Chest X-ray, PA view. Patient: 37 years old, sex M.
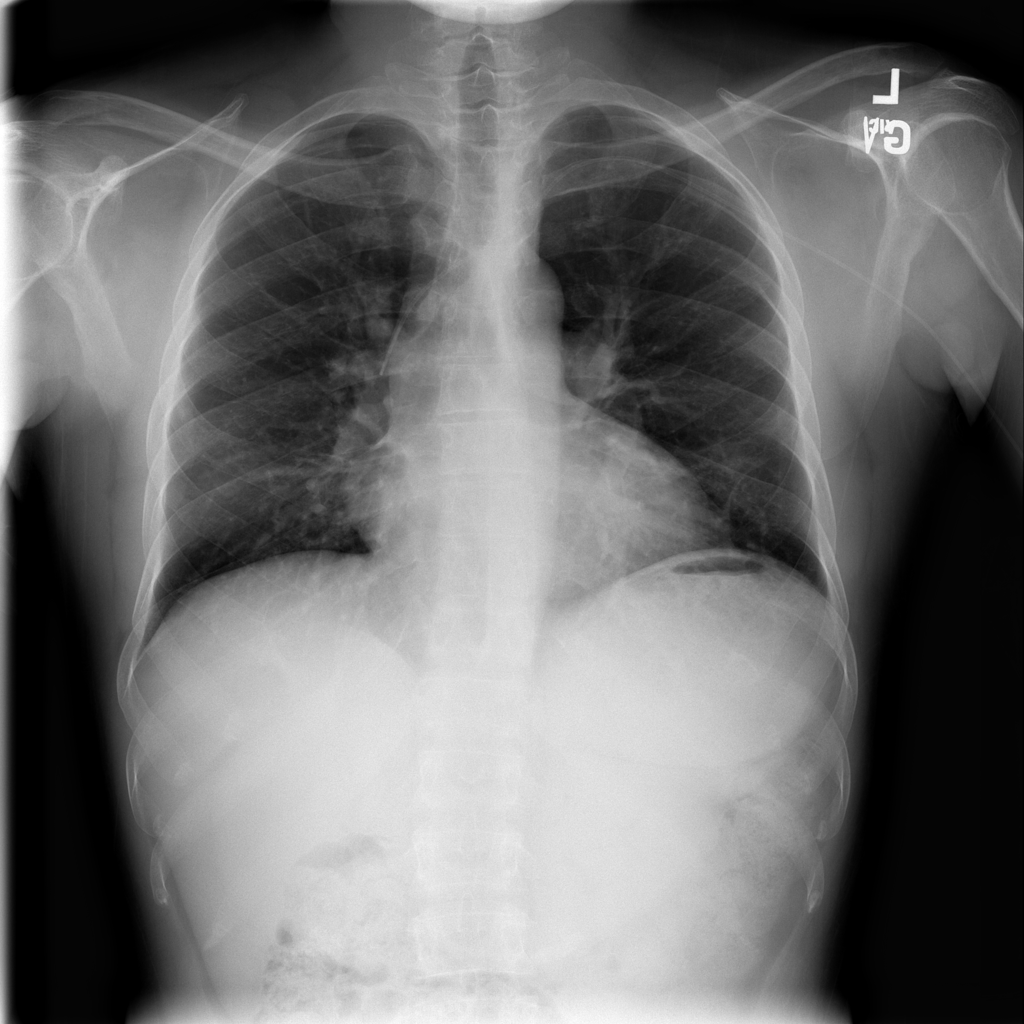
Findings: Atelectasis